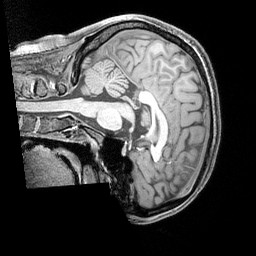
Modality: T1w
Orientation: sagittal
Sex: female
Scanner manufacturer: siemens
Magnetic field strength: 3 T
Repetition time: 2.3 s
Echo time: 0.00226 s